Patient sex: F
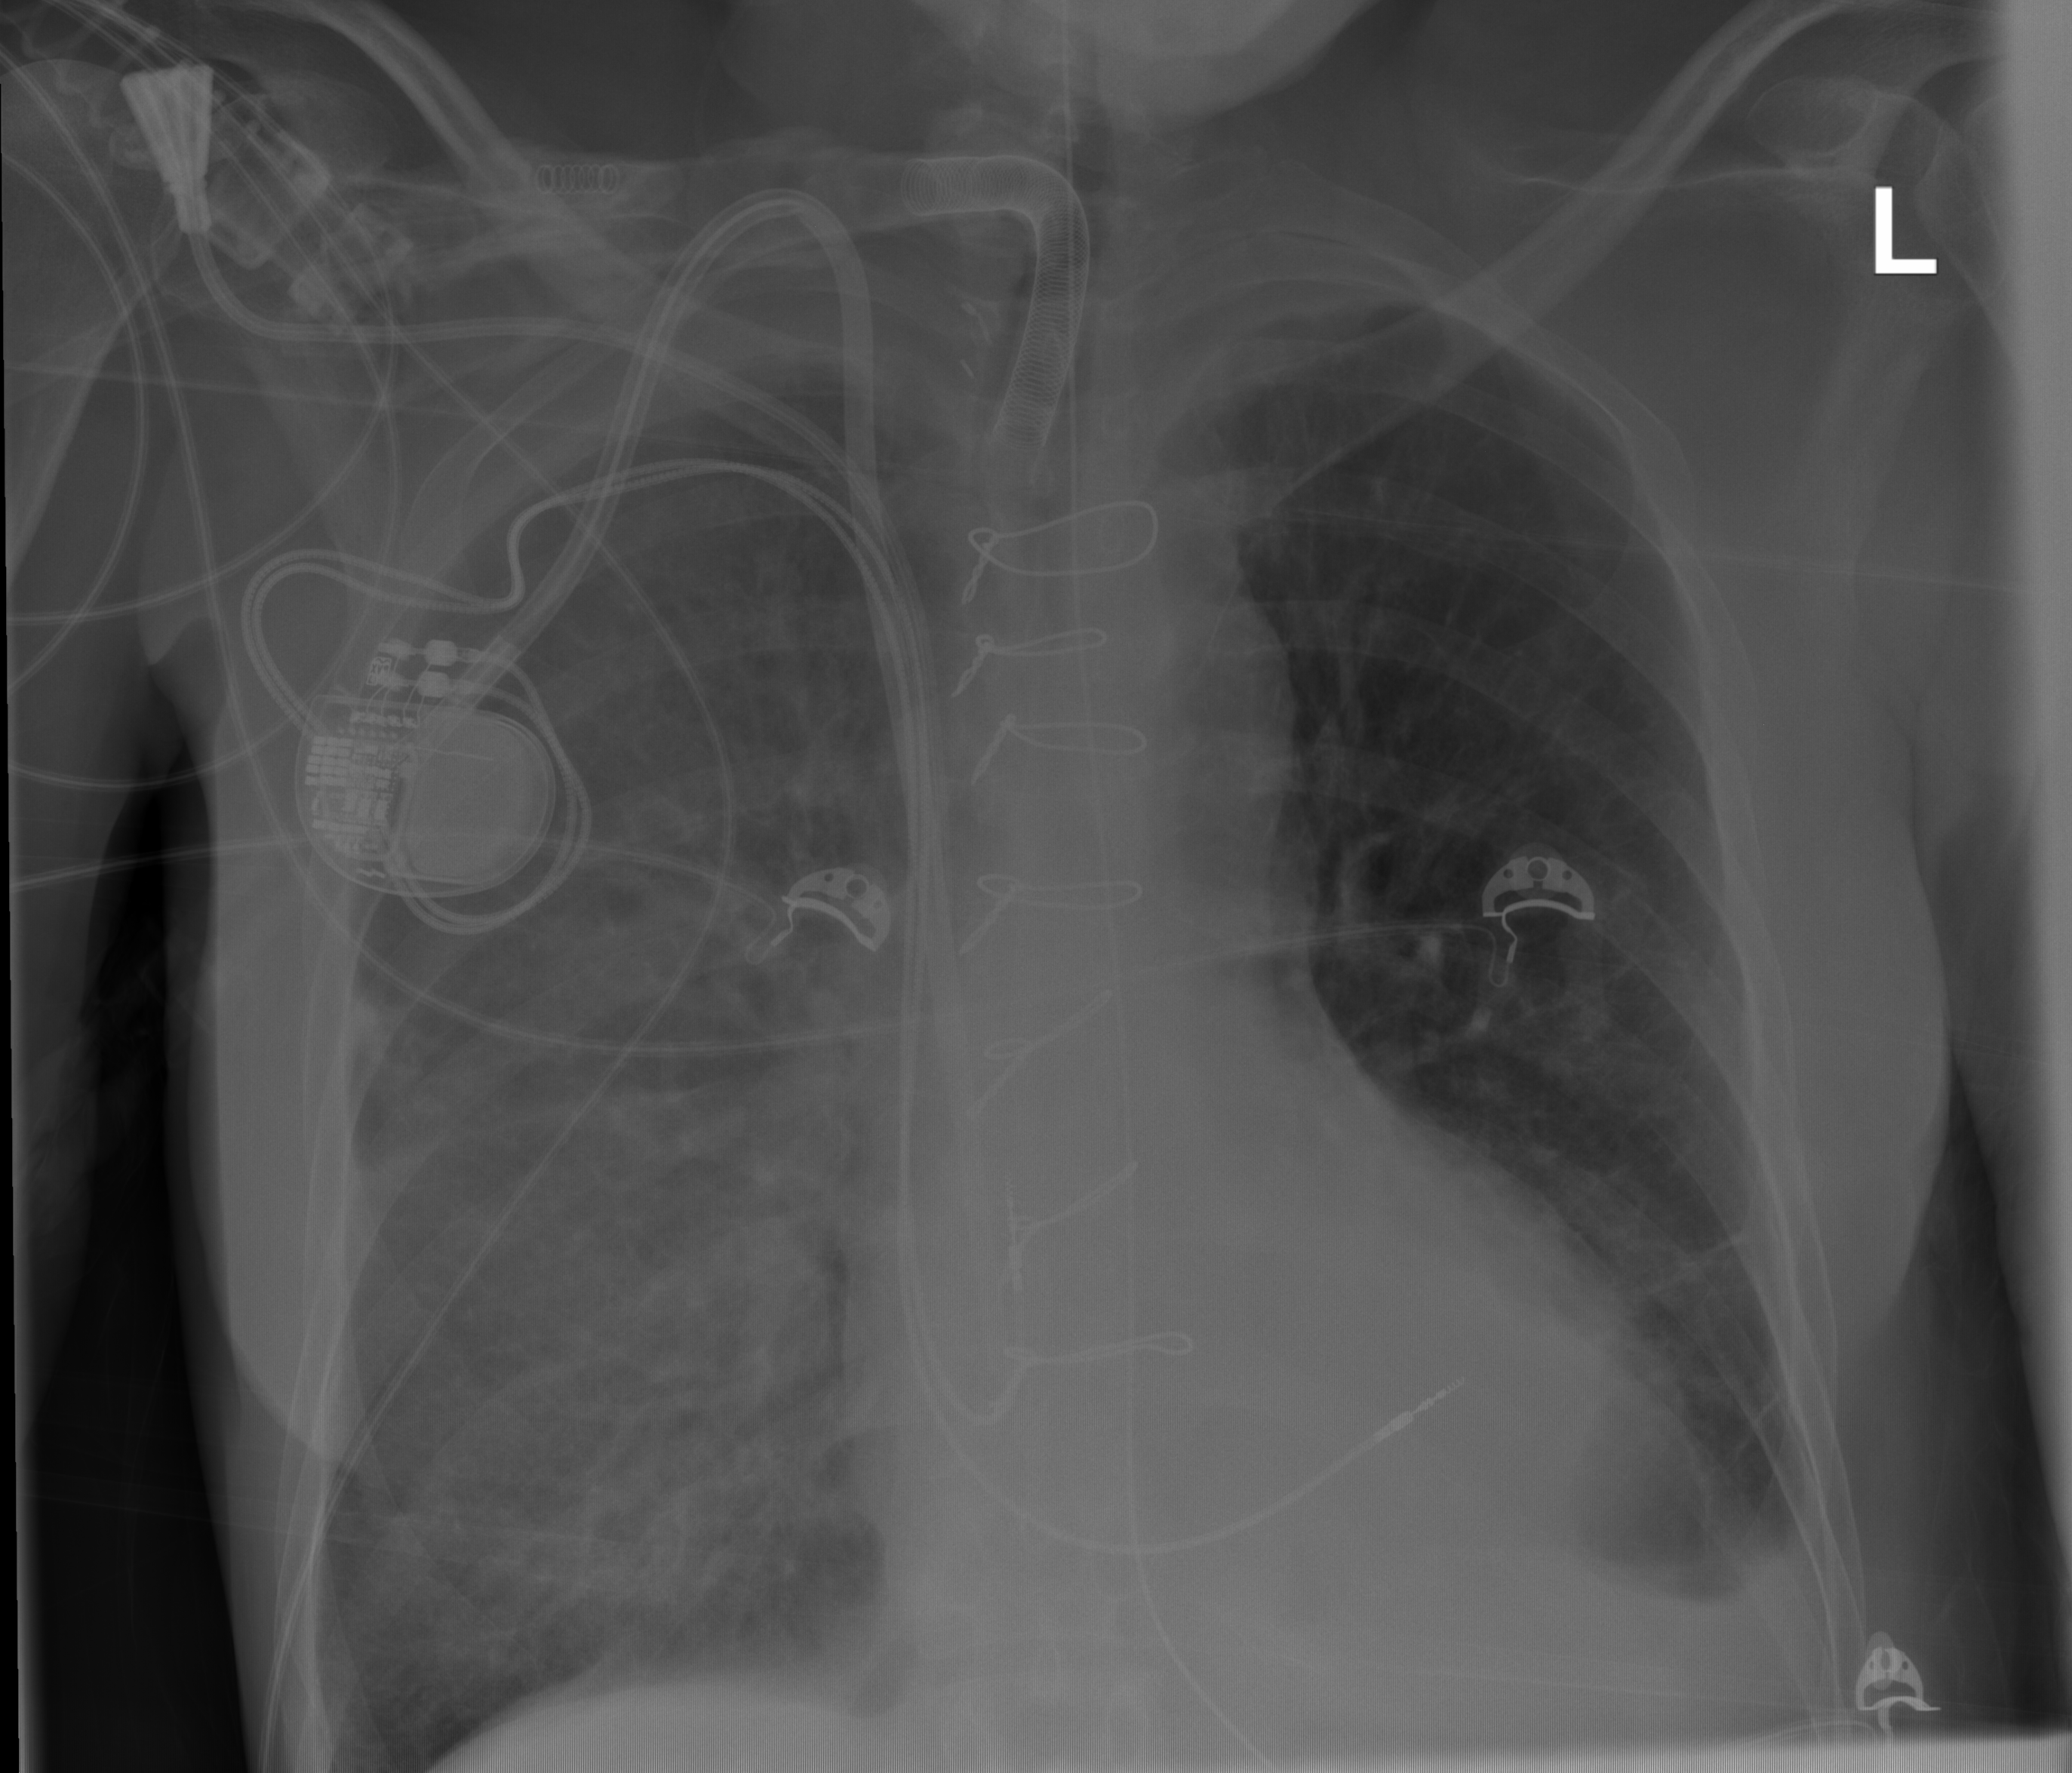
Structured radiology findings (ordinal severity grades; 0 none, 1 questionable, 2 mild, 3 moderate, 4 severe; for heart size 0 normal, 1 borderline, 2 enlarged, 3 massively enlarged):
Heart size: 0
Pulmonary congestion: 0
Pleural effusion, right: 2
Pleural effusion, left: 2
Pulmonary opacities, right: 0
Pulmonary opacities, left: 0
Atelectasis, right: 2
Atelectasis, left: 0